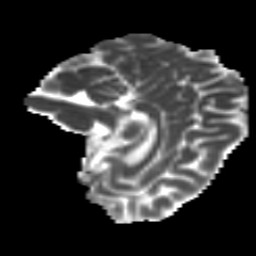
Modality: MD
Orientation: sagittal
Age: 16
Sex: male
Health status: ill
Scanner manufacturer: ge
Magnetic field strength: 3 T
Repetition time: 6.752 s
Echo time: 0.079 s